Aerial crown-view tile of a tropical tree (Barro Colorado Island, Panama), acquired 20250915:
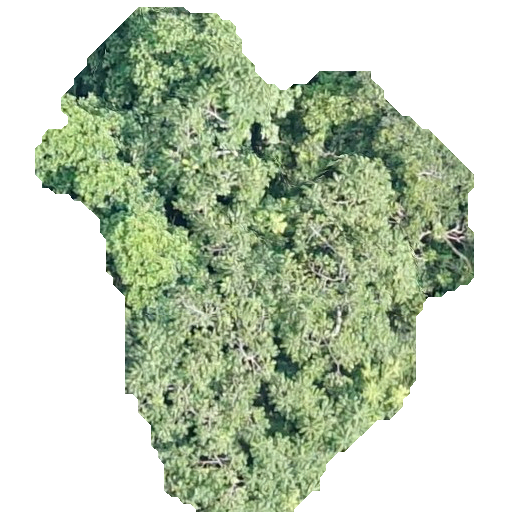
Species: Spondias mombin
GBIF accepted scientific name: Spondias mombin
Crown area: 204.844 m²